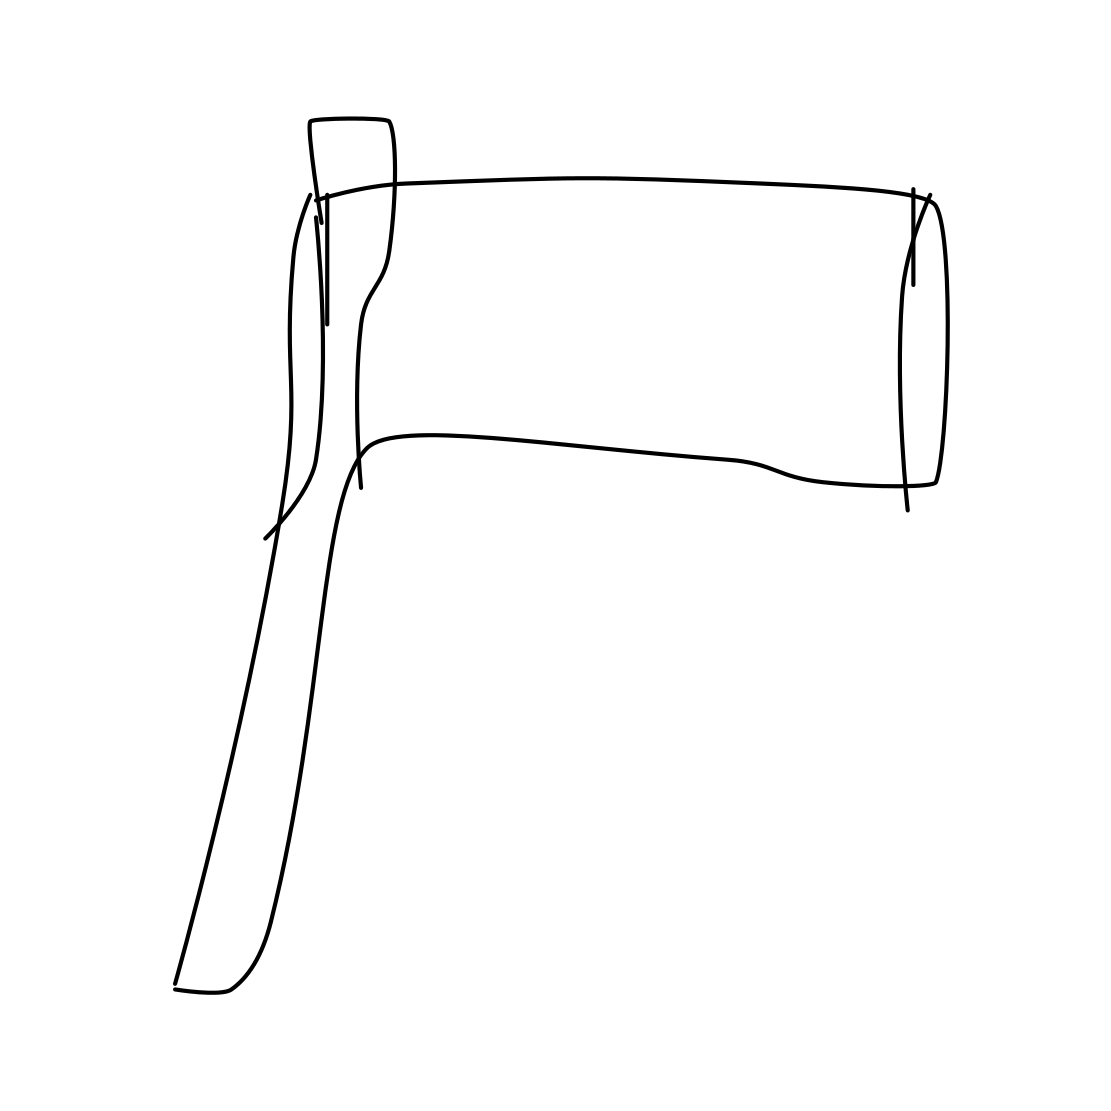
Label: axe